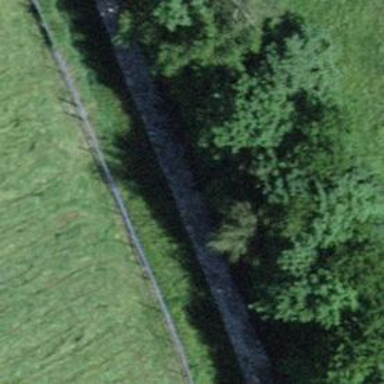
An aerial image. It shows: Wall is shown in the image.